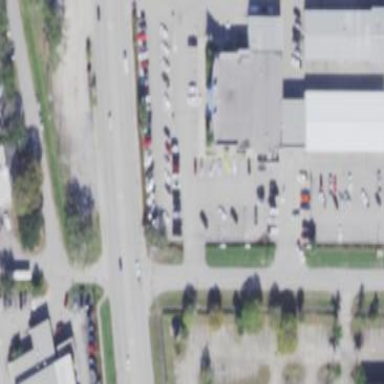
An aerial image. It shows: Retail building that houses car shop.